Question: I would like to use a subquery inside a join, however Symfony2 throws the following error:

Here is my failed attempt:
'''
$query = $em->createQuery(
'SELECT
sc.id AS id,
u.id AS userId,
u.username AS username,
sc_count.upvotes
FROM
myBundle:SuggestedCar sc
INNER JOIN myBundle:User u WITH sc.user_id = u.id
INNER JOIN ( SELECT sc1.user_id, COUNT(sc1.id) AS upvotes
FROM myBundle:SuggestedCar sc1
GROUP BY sc1.user_id
) sc_count WITH u.id = sc_count.user_id'
);
'''
Basically I'm just joining 3 tables and the third one has a count. The query worked when executing it inside the database.
How would it be possible to use a SELECT statement inside a join? Is it a good idea to use raw SQL at this point?
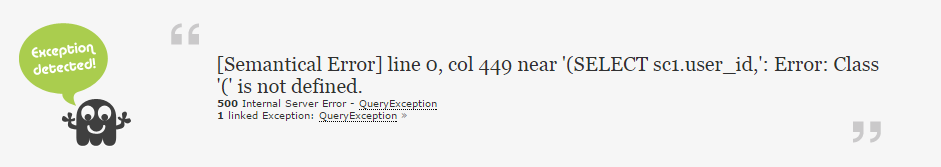
Answer: The '$em->createQuery()' function is expecting DQL as the parameter, not SQL. If you want to execute a raw SQL statement, the syntax is different. You can do it like this:
'''
$sql = "SELECT * FROM my_table";
$em = $this->getDoctrine()->getManager();
$stmt = $em->getConnection()->prepare($sql);
$stmt->execute();
$result = $stmt->fetchAll();
'''
for more on DQL or querying for objects, see <URL>. The method I posted above will just give you a PDO result. So if you execute raw SQL, don't expect to be able to use the result as an object.
If you want to use raw SQL and still have the result mapped to an object, you can look at the doctrine docs about <URL>. In my opinion, this is more work than necessary.